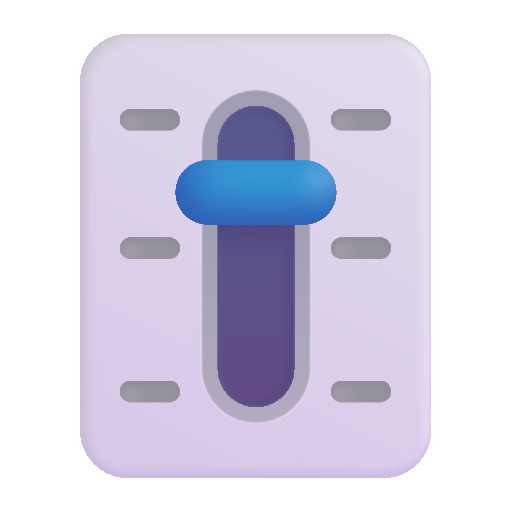
level slider color